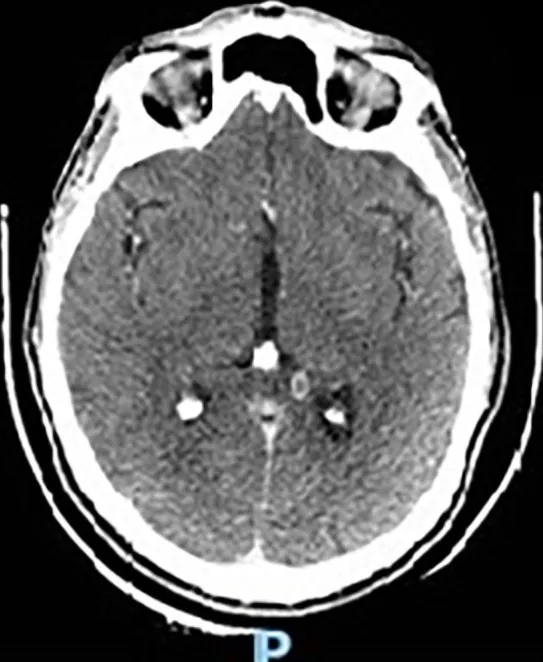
- High-resolution computed tomography scan of the brain showing a
ring-enhancing lesion in the splenium of the left corpus
callosum.
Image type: radiology (ct)